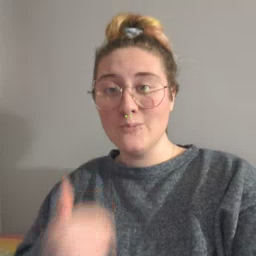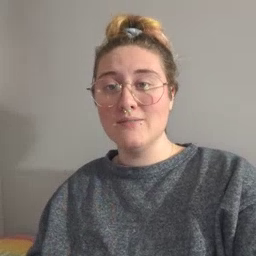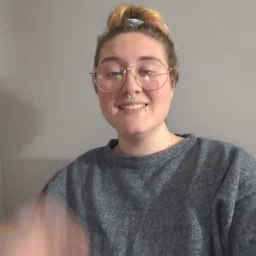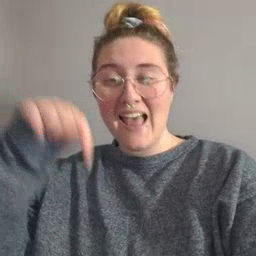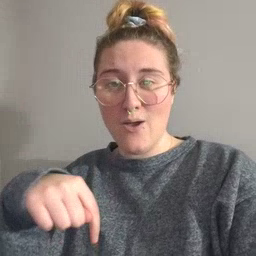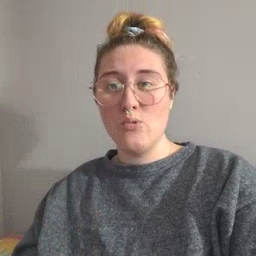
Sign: down